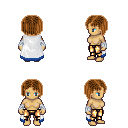
a pixel art fantasy rpg character, female body template, human, tanned skin, white trimmed cape, gold greaves, brown pageboy hairstyle, white cloth bandages, four views (front, back, left, right), 2x2 character sprite sheet, small pixel art, hard edges, no anti-aliasing